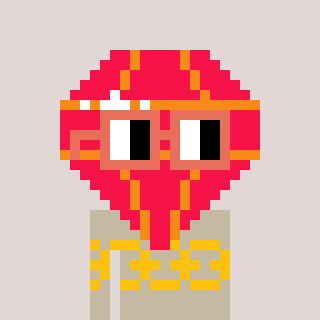
a pixel art character with square orange glasses, a red diamond-shaped head and a bege-colored body on a warm background